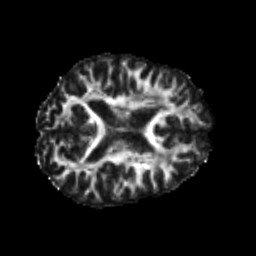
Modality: FA
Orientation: axial
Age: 24
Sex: male
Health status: healthy
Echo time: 0.074 s